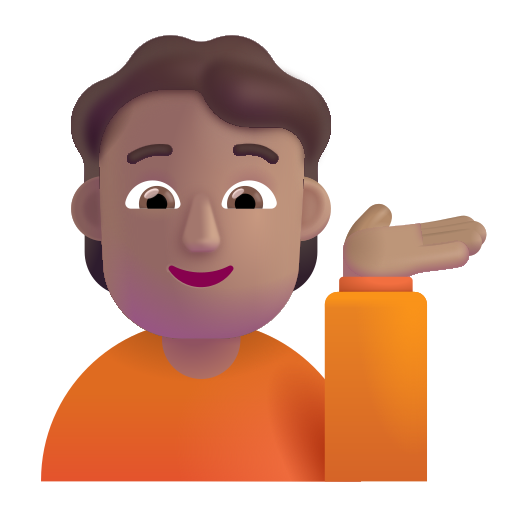
person tipping hand color